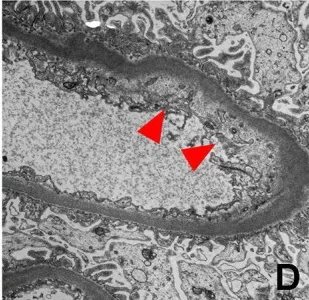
Biopsy findings showing arteriopathy and chronic thrombotic microangiopathy in patient 3. (D) On electron microscopy, glomerular capillary walls reveal subendothelial widening by electron lucent material (red arrowhead), 10,000x.
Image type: pathology (methenamine_silver)